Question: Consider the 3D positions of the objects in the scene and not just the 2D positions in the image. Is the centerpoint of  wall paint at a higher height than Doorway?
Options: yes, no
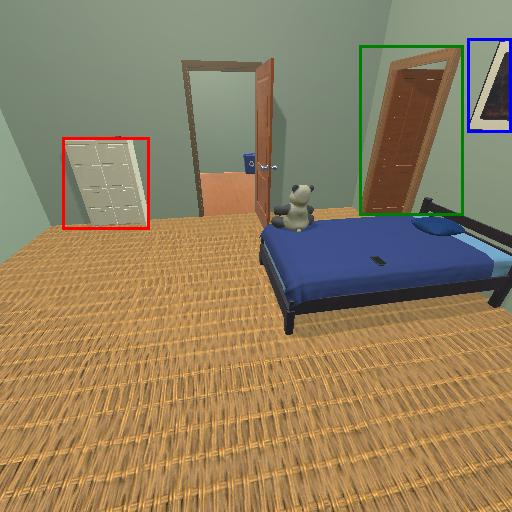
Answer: yes